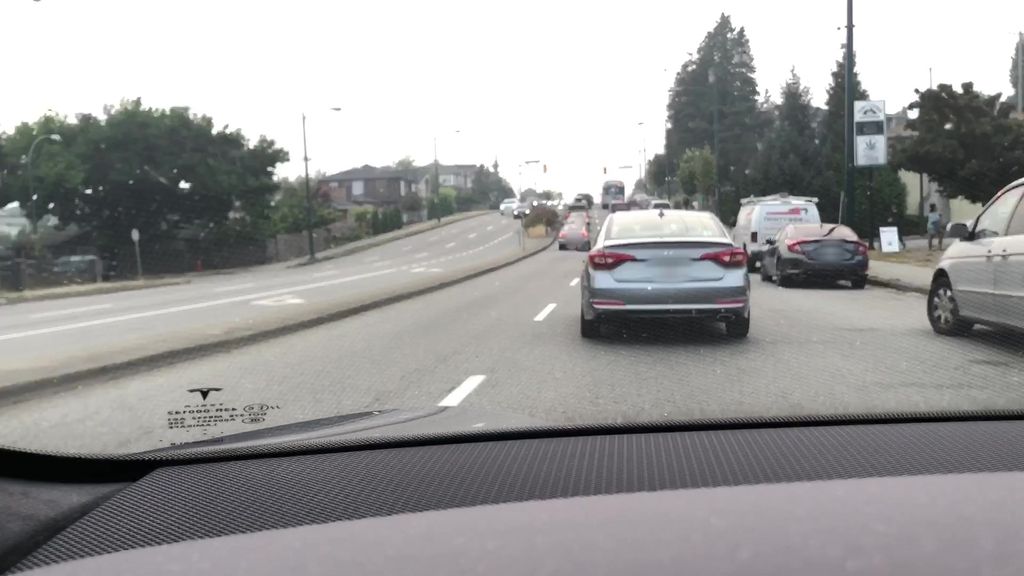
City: vancouver